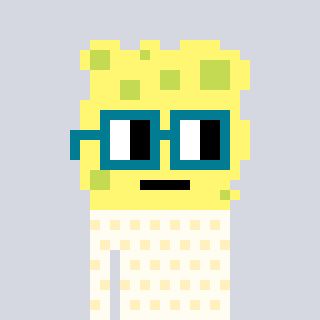
a pixel art character with square dark green glasses, a sponge-shaped head and a grayscale-colored body on a cool background